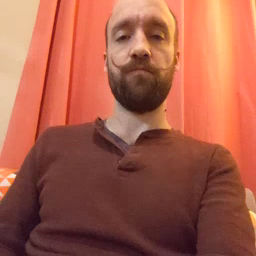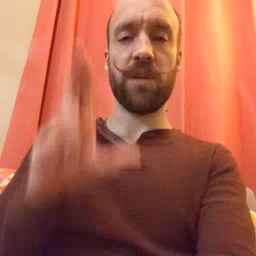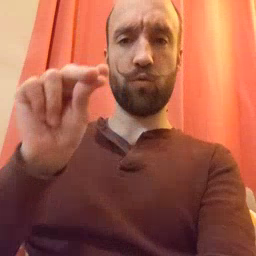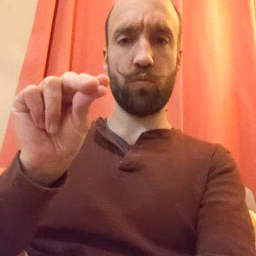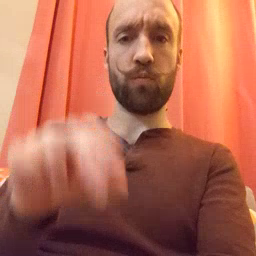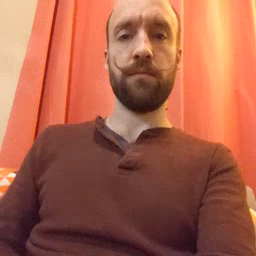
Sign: no